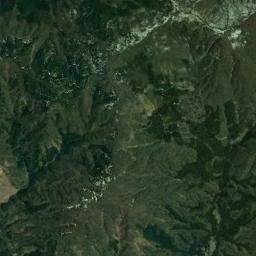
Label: mountain